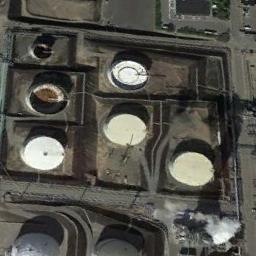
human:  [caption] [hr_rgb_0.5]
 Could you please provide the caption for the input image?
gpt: There are nine tanks of different size .

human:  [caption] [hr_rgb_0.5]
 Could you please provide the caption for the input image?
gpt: There are many differently sized storage tanks in the factory .

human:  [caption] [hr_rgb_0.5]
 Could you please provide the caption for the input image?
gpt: There are many storage tanks of different sizes .

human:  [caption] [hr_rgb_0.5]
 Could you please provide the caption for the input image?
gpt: There are some white and black storage tanks on the bare land .

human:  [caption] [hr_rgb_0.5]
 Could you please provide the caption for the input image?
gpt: There are several storage tanks of different colors .